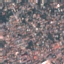
Label: Residential